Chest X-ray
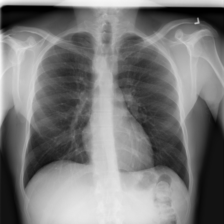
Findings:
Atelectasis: negative
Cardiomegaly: negative
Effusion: negative
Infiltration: negative
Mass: negative
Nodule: negative
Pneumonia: negative
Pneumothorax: negative
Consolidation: negative
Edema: negative
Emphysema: negative
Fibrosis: negative
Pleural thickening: negative
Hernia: negative